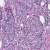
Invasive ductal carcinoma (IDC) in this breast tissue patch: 1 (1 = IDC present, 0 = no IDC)